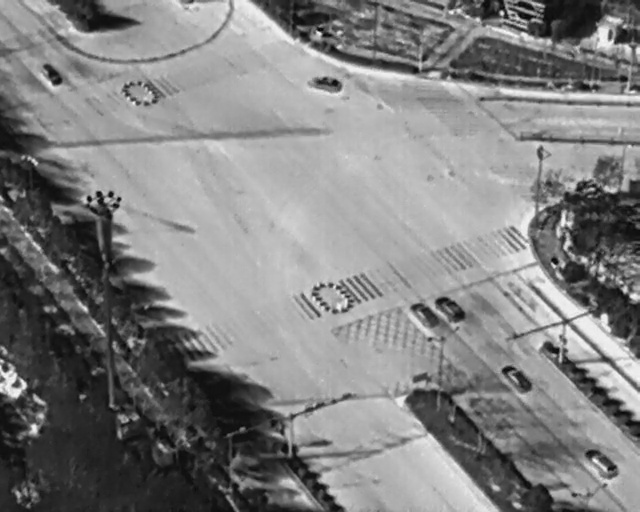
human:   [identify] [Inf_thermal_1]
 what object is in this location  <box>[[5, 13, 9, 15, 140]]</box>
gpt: <ref>1 small car at the top left</ref>

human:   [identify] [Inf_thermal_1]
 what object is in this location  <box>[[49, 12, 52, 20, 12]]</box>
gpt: <ref>1 small car at the top</ref>